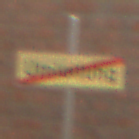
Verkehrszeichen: EndeDerUmleitungsankuendigung
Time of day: SunriseSunset
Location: Roofed (Suburban)
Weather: Clear
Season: NotSpecified
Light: Natural